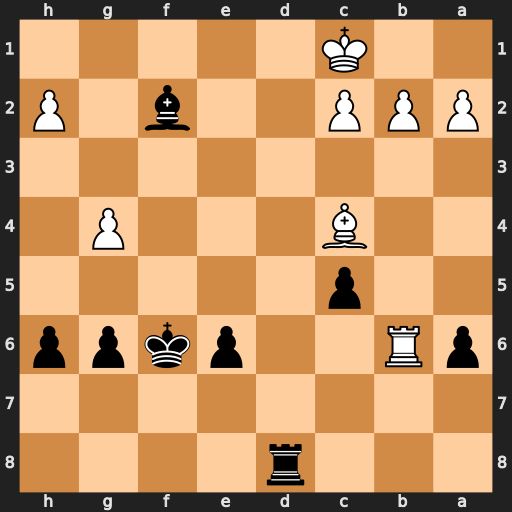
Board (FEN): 3r4/8/pR2pkpp/2p5/2B3P1/8/PPP2b1P/2K5
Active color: b
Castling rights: -
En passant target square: -
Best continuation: Be3+ Kb1 Rd1#